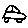
Label: car